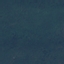
Land use / land cover: Forest